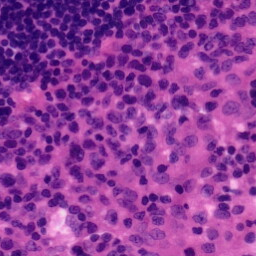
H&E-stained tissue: Tonsil